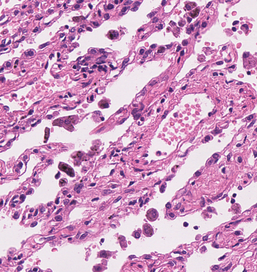
Tumor epithelial tissue: no
Tumor-associated stroma tissue: no
Normal tissue: yes